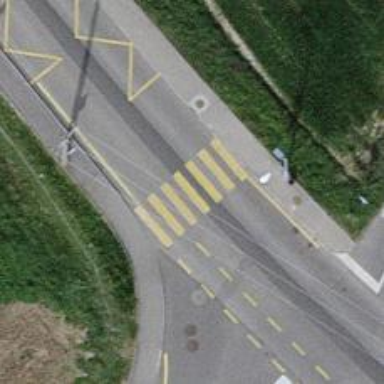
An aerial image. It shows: Asphalt footway with crossing.